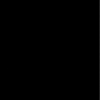
Label: dusty